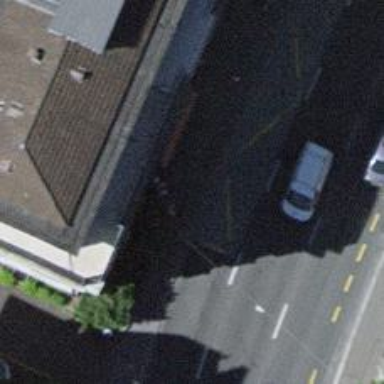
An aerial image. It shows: Bus stop with platform for public transport. Trolleybuses are also available at this stop.